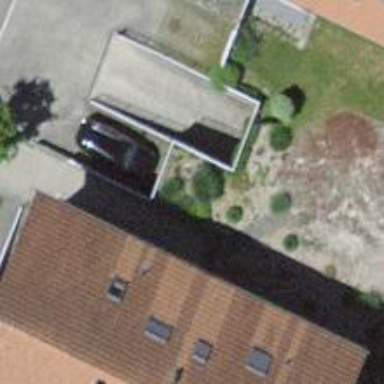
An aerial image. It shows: Parking entrance.